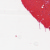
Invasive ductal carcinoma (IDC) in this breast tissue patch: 0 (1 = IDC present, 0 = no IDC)